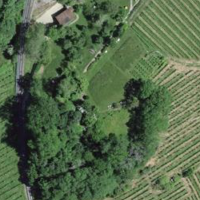
EUNIS habitat code: 41
Species observed at this site:
Corvus corone
Sturnus vulgaris
Troglodytes troglodytes
Dendrocopos major
Emberiza cirlus
Fringilla coelebs
Falco peregrinus
Passer domesticus
Buteo buteo
Lanius collurio
Sylvia atricapilla
Carduelis carduelis
Turdus merula
Columba palumbus
Phylloscopus collybita
Larus michahellis
Parus major
Erithacus rubecula
Hirundo rustica
Dryocopus martius
Milvus migrans
Milvus milvus
Phoenicurus ochruros
Aster amellus
Garrulus glandarius
Falco tinnunculus
Accipiter nisus
Delichon urbicum